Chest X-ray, PA view. Patient: 25 years old, sex F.
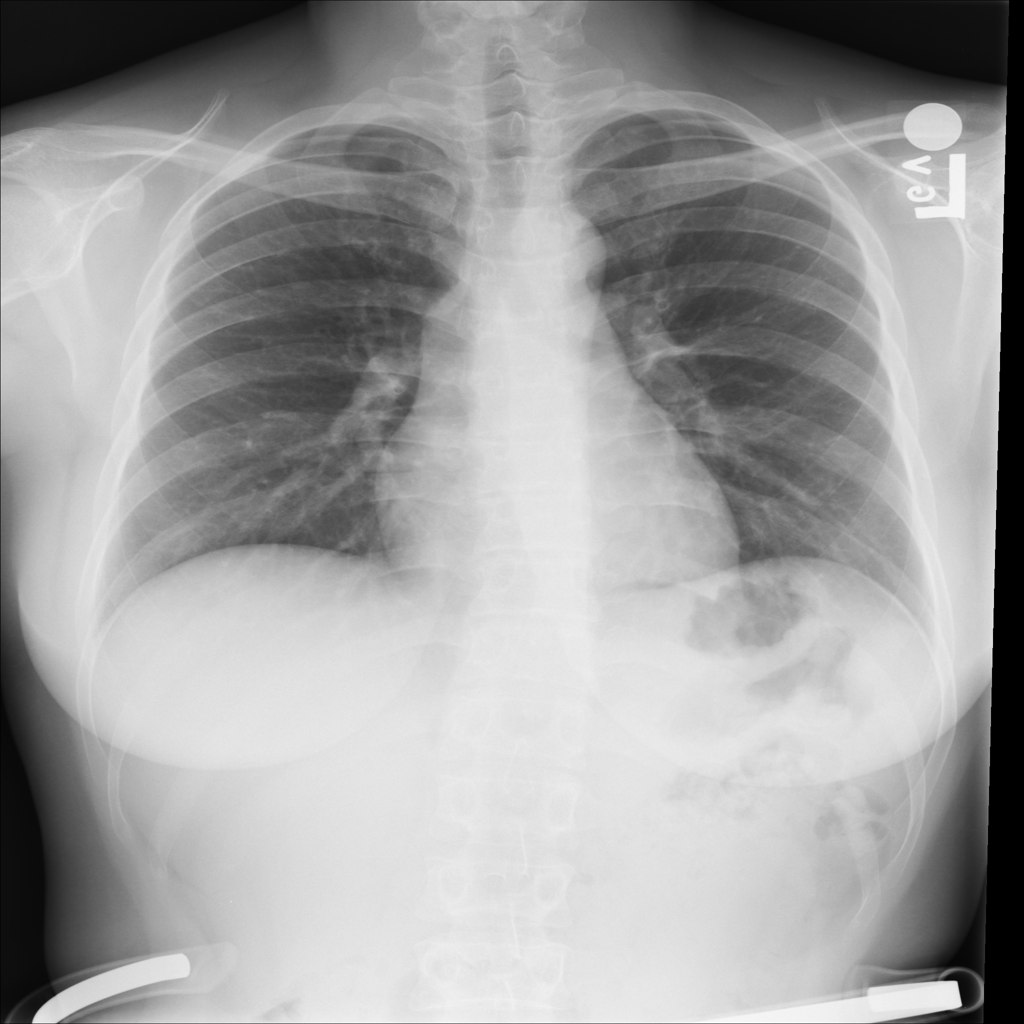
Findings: No Finding